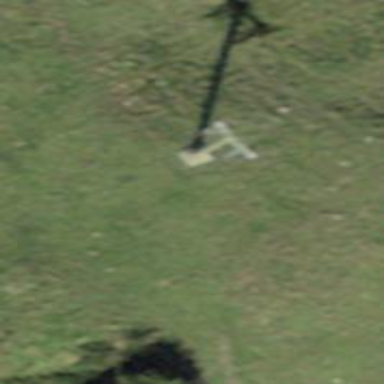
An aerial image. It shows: Pylon for aerialway.